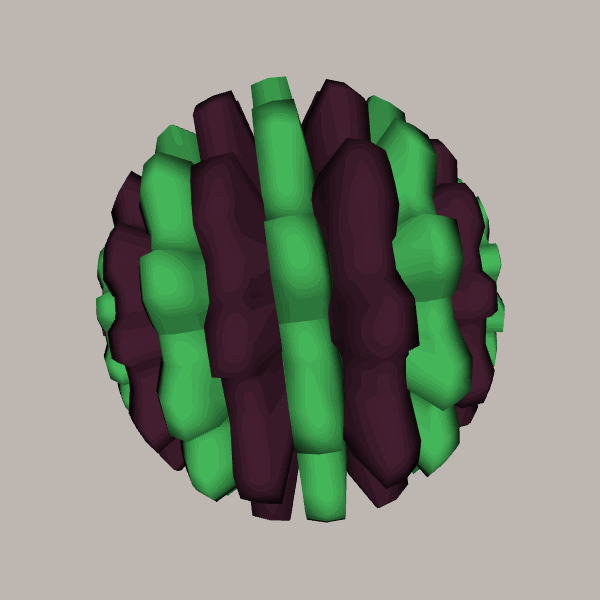
Background: light